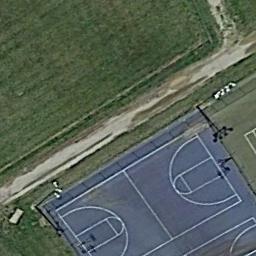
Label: basketball_court